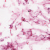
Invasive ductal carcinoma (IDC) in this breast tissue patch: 0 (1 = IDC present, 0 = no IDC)